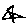
Label: star